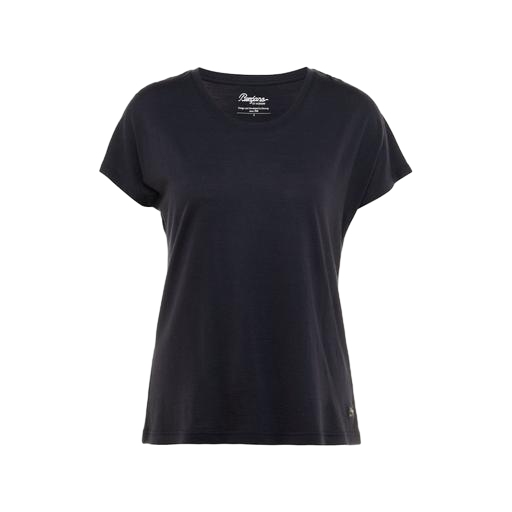
mid t-shirt, cap-sleeve t-shirt, cap-sleeved tee, white background